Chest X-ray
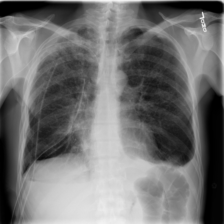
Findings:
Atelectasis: negative
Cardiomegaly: negative
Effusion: positive
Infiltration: positive
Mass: negative
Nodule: negative
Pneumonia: negative
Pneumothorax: negative
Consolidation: negative
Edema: negative
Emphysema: negative
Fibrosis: negative
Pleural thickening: positive
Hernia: negative